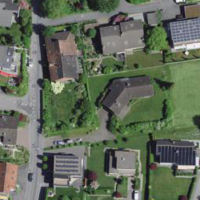
EUNIS habitat code: 55
Species observed at this site:
Succisa pratensis